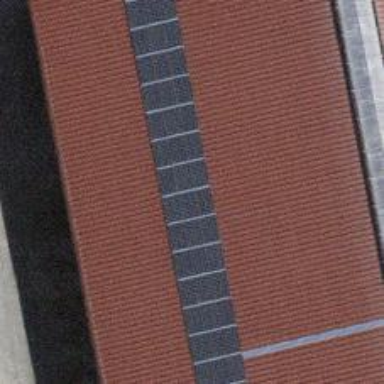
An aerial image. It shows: Solar power generator using photovoltaic panels.